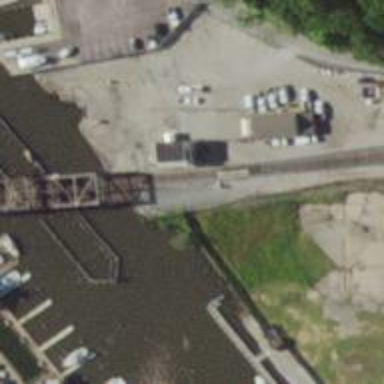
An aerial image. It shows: Swing bridge for railway traffic.